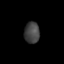
Tissue: lung
Cell type: Endothelial cells
Senescence score: 0.5466
Nuclear area (px): 319
Mean DAPI intensity: 66.498